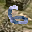
Label: 6